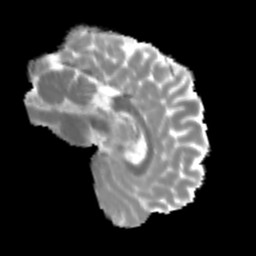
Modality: MD
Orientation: sagittal
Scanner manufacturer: siemens
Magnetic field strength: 3 T
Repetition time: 3.6 s
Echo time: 0.092 s